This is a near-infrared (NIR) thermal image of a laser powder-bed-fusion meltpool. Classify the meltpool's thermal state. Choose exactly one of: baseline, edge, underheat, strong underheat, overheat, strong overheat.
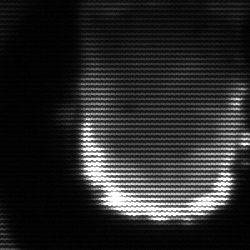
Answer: baseline